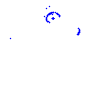
Particle: proton